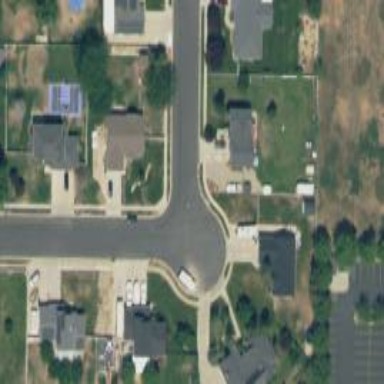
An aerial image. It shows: Residential road.